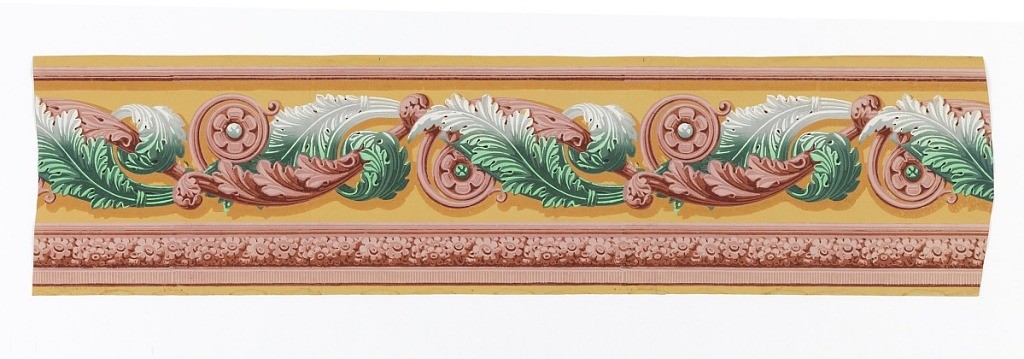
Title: Border
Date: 1800–1820
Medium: Block-printed on handmade paper
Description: On ground of orange-yellow, illusionistically shaded; continuous scrolled band of large acanthus leaves, tendrils, and rosettes in greens, pinks and white. Edging below: cable of close-packed flowers between architectonic lines, in pinks.